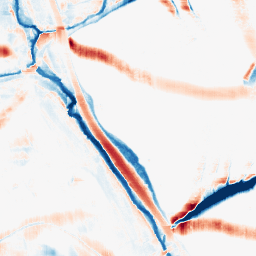
Category: morphological
Decomposition family: morphological_square
Decomposition parameters: operation: average
size: 20
Upsampling method: quadratic
Upsampling parameters: scale: 4
Upsampling scale: 4